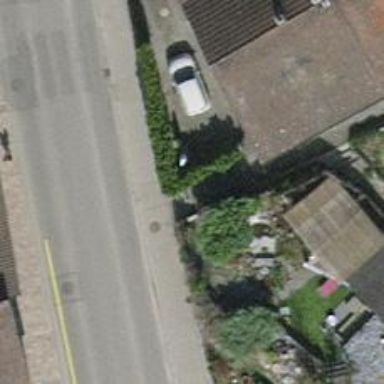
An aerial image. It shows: Bollard barrier.